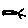
Label: line